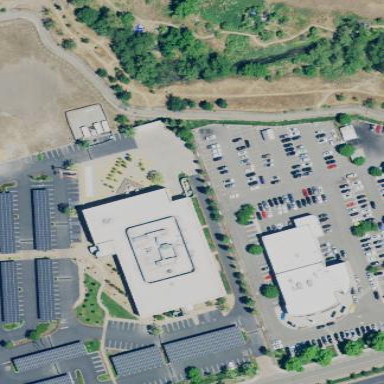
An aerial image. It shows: Clinic building providing healthcare services.